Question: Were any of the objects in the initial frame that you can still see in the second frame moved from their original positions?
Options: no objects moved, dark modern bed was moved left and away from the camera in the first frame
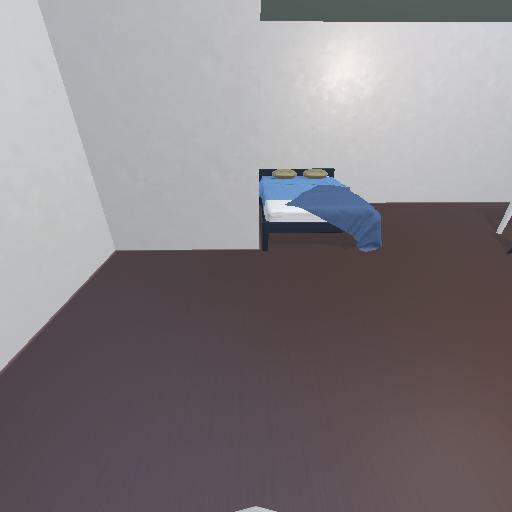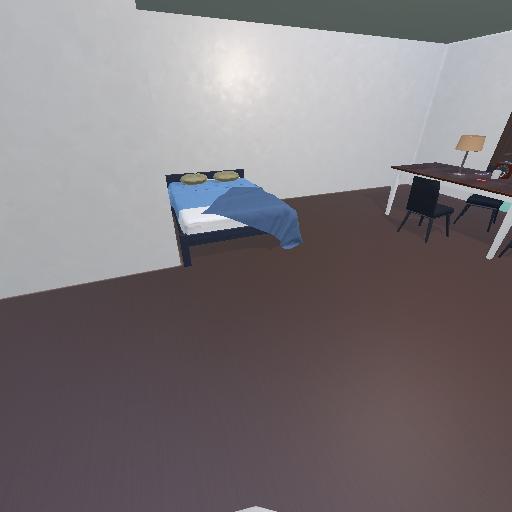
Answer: no objects moved